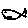
Label: fish